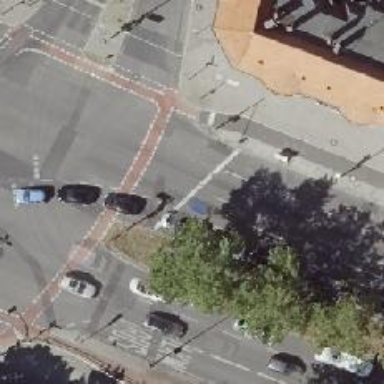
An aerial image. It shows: Road with traffic signals.